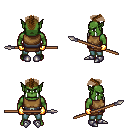
a pixel art fantasy rpg character, male body template, orc, green skin, leather chest armor, teal pants, brown short mohawk hairstyle, gold gloves, metal boots, spear, four views (front, back, left, right), 2x2 character sprite sheet, small pixel art, hard edges, no anti-aliasing